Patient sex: M
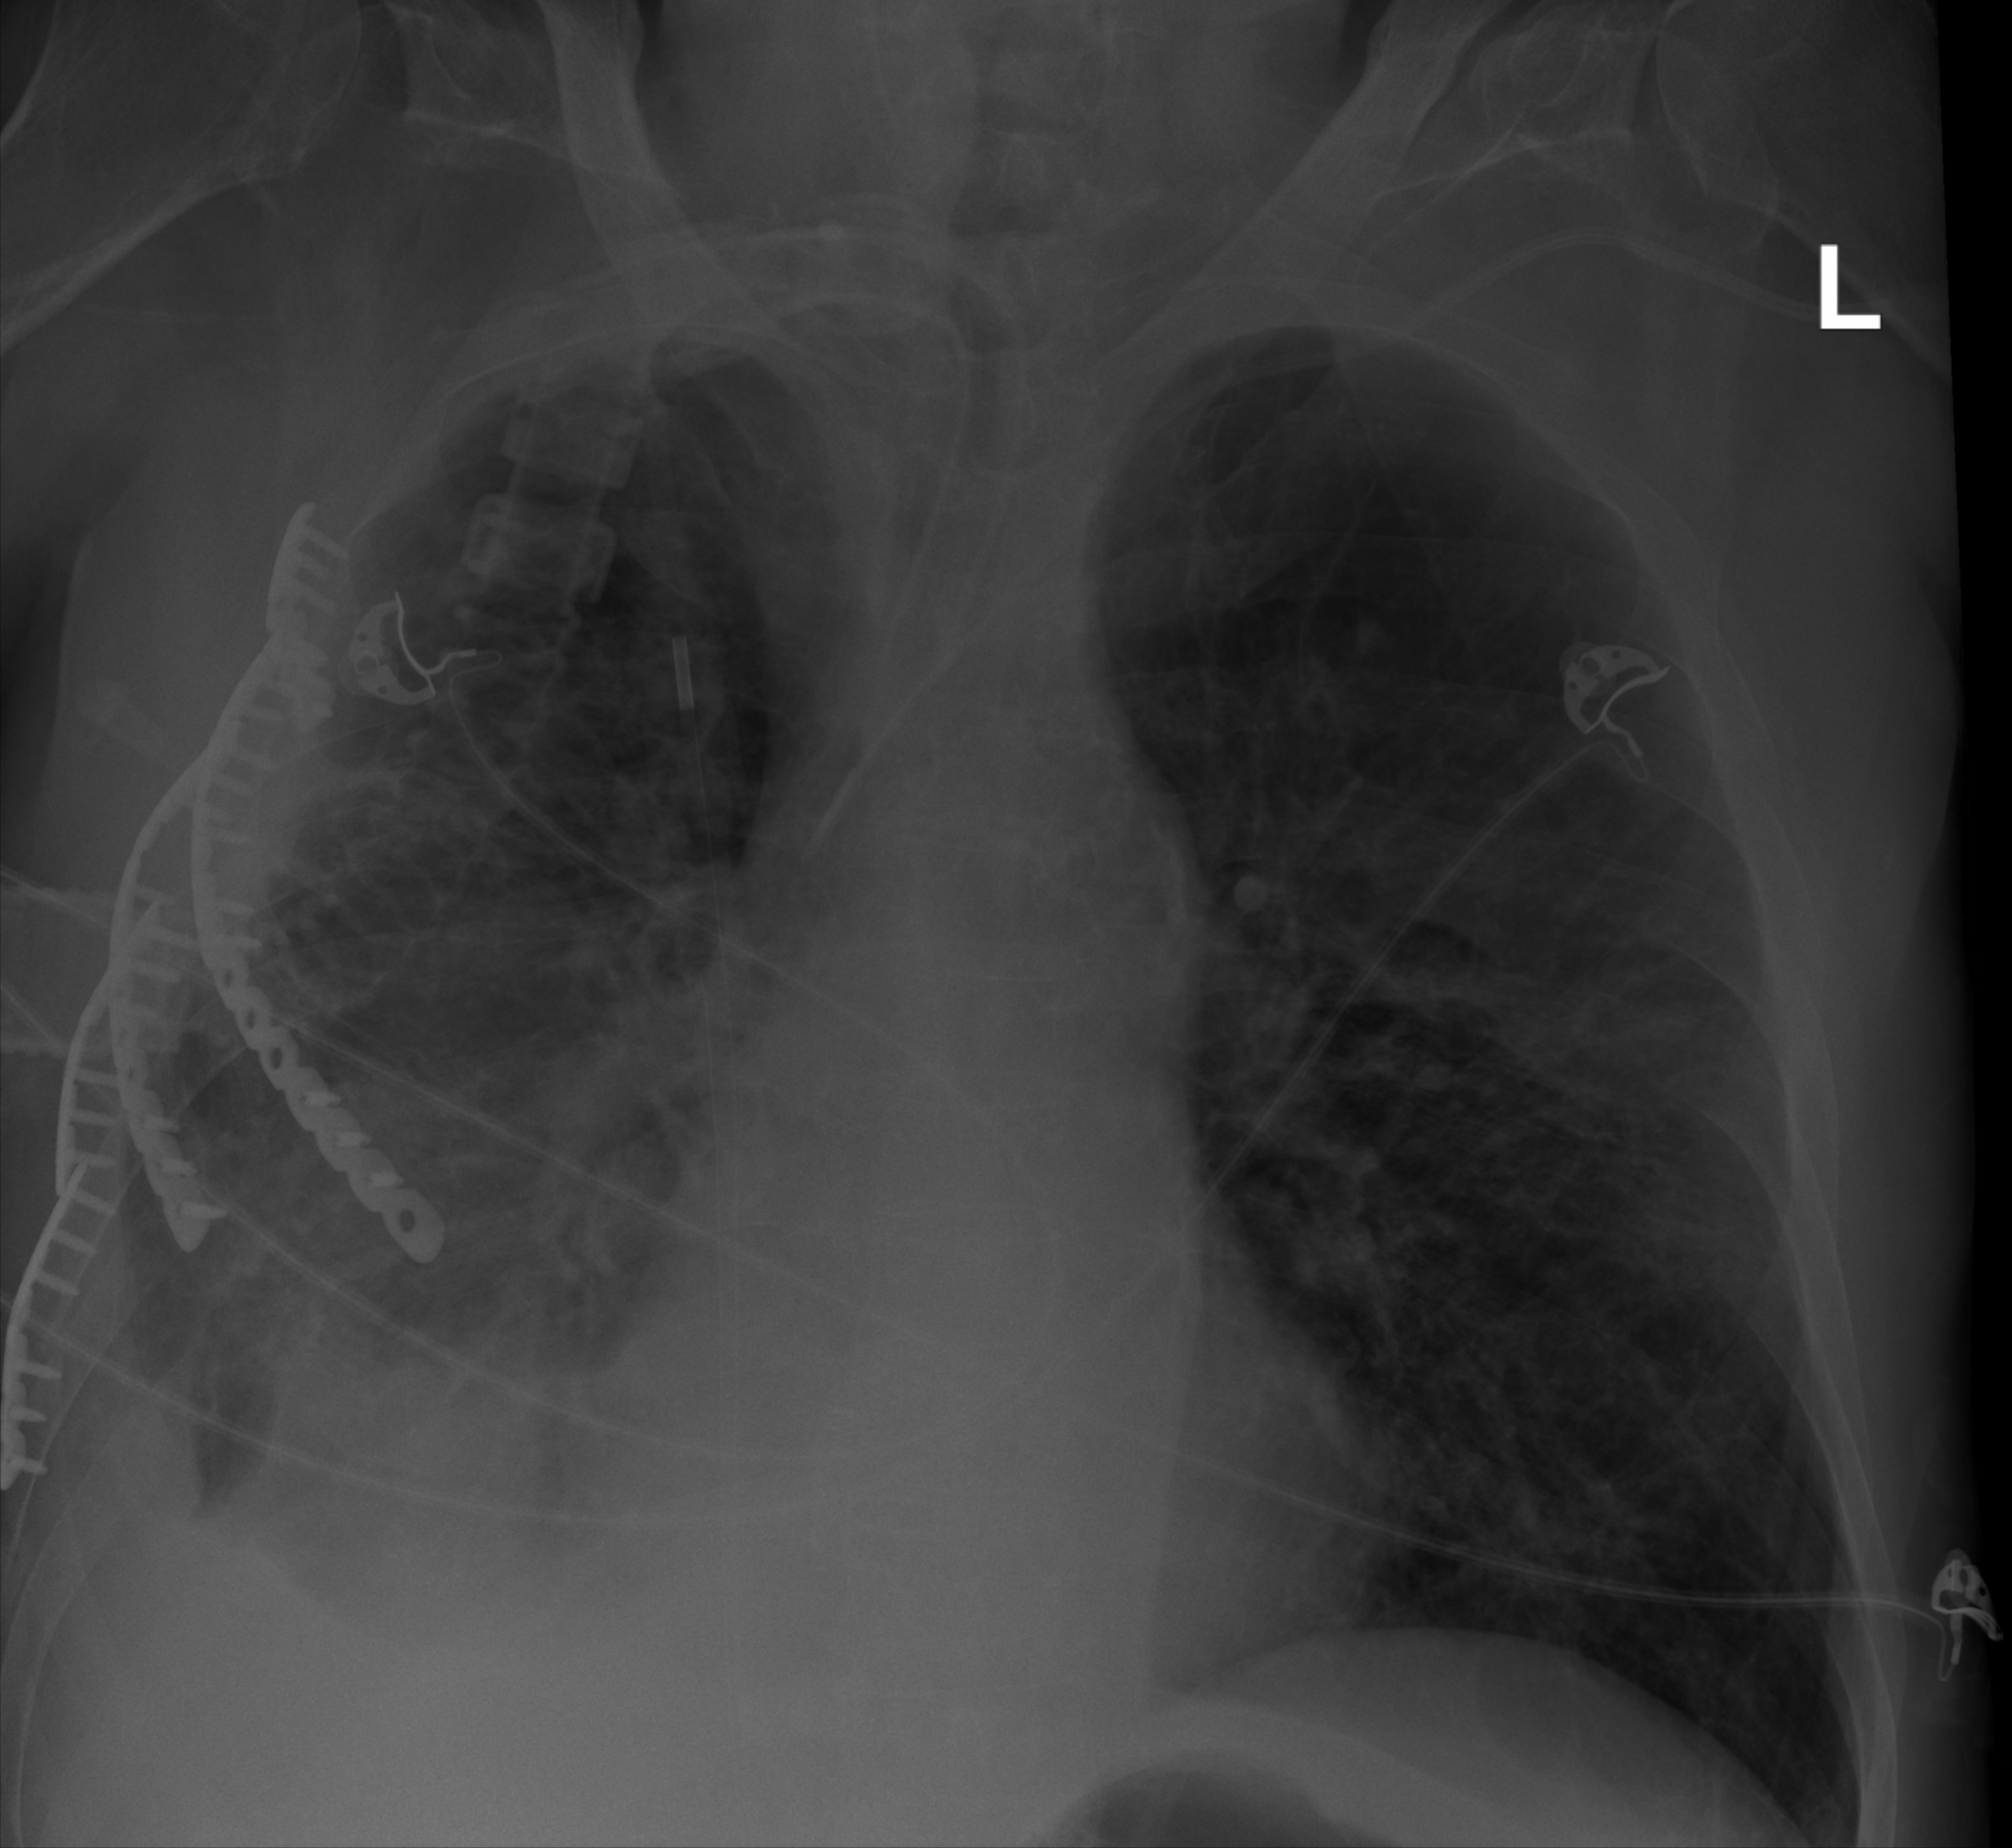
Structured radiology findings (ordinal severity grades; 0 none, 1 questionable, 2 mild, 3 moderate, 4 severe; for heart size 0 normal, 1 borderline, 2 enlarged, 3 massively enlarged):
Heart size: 0
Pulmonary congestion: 0
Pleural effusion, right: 3
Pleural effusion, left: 0
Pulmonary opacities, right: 3
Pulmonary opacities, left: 2
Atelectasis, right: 3
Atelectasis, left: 2